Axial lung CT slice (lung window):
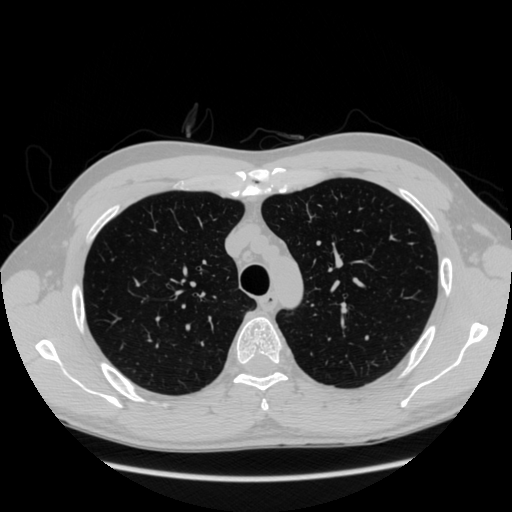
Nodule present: no